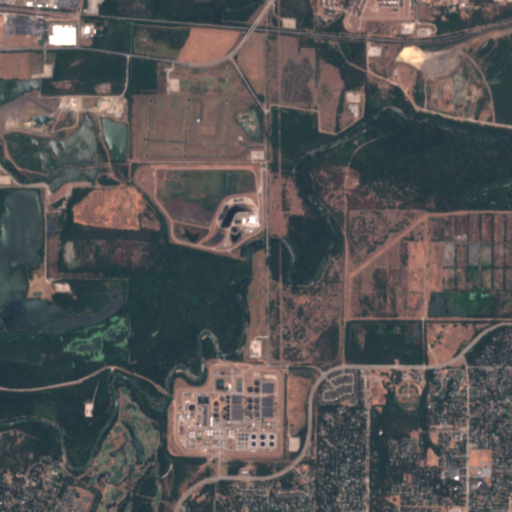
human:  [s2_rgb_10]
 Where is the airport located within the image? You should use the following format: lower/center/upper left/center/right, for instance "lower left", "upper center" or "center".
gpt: The airport is located in the upper left of the image.
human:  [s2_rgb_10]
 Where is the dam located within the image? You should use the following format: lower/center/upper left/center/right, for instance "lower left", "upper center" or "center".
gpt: The dam is located in the lower center of the image.
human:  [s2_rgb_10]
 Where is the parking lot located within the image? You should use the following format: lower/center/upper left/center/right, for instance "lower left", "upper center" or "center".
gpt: The parking lot is located in the upper left of the image.
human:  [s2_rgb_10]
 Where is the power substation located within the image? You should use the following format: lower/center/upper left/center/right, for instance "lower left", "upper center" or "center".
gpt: The power substation is located in the lower right of the image.
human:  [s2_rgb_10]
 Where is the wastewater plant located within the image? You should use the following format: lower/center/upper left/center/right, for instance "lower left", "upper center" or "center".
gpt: The wastewater plant is located in the lower center of the image.
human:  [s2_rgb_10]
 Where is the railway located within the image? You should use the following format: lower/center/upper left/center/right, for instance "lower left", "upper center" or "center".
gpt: The railway is located in the upper of the image.
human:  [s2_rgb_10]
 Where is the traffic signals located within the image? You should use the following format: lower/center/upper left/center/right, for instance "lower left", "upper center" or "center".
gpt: The traffic signals is located in the lower right of the image.
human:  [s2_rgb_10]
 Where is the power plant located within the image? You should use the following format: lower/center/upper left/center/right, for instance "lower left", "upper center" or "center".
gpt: There is no power plant in the image.